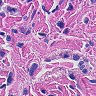
Metastatic tissue present: yes